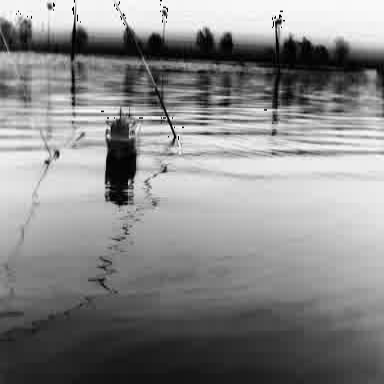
There is a liner in the infrared image.